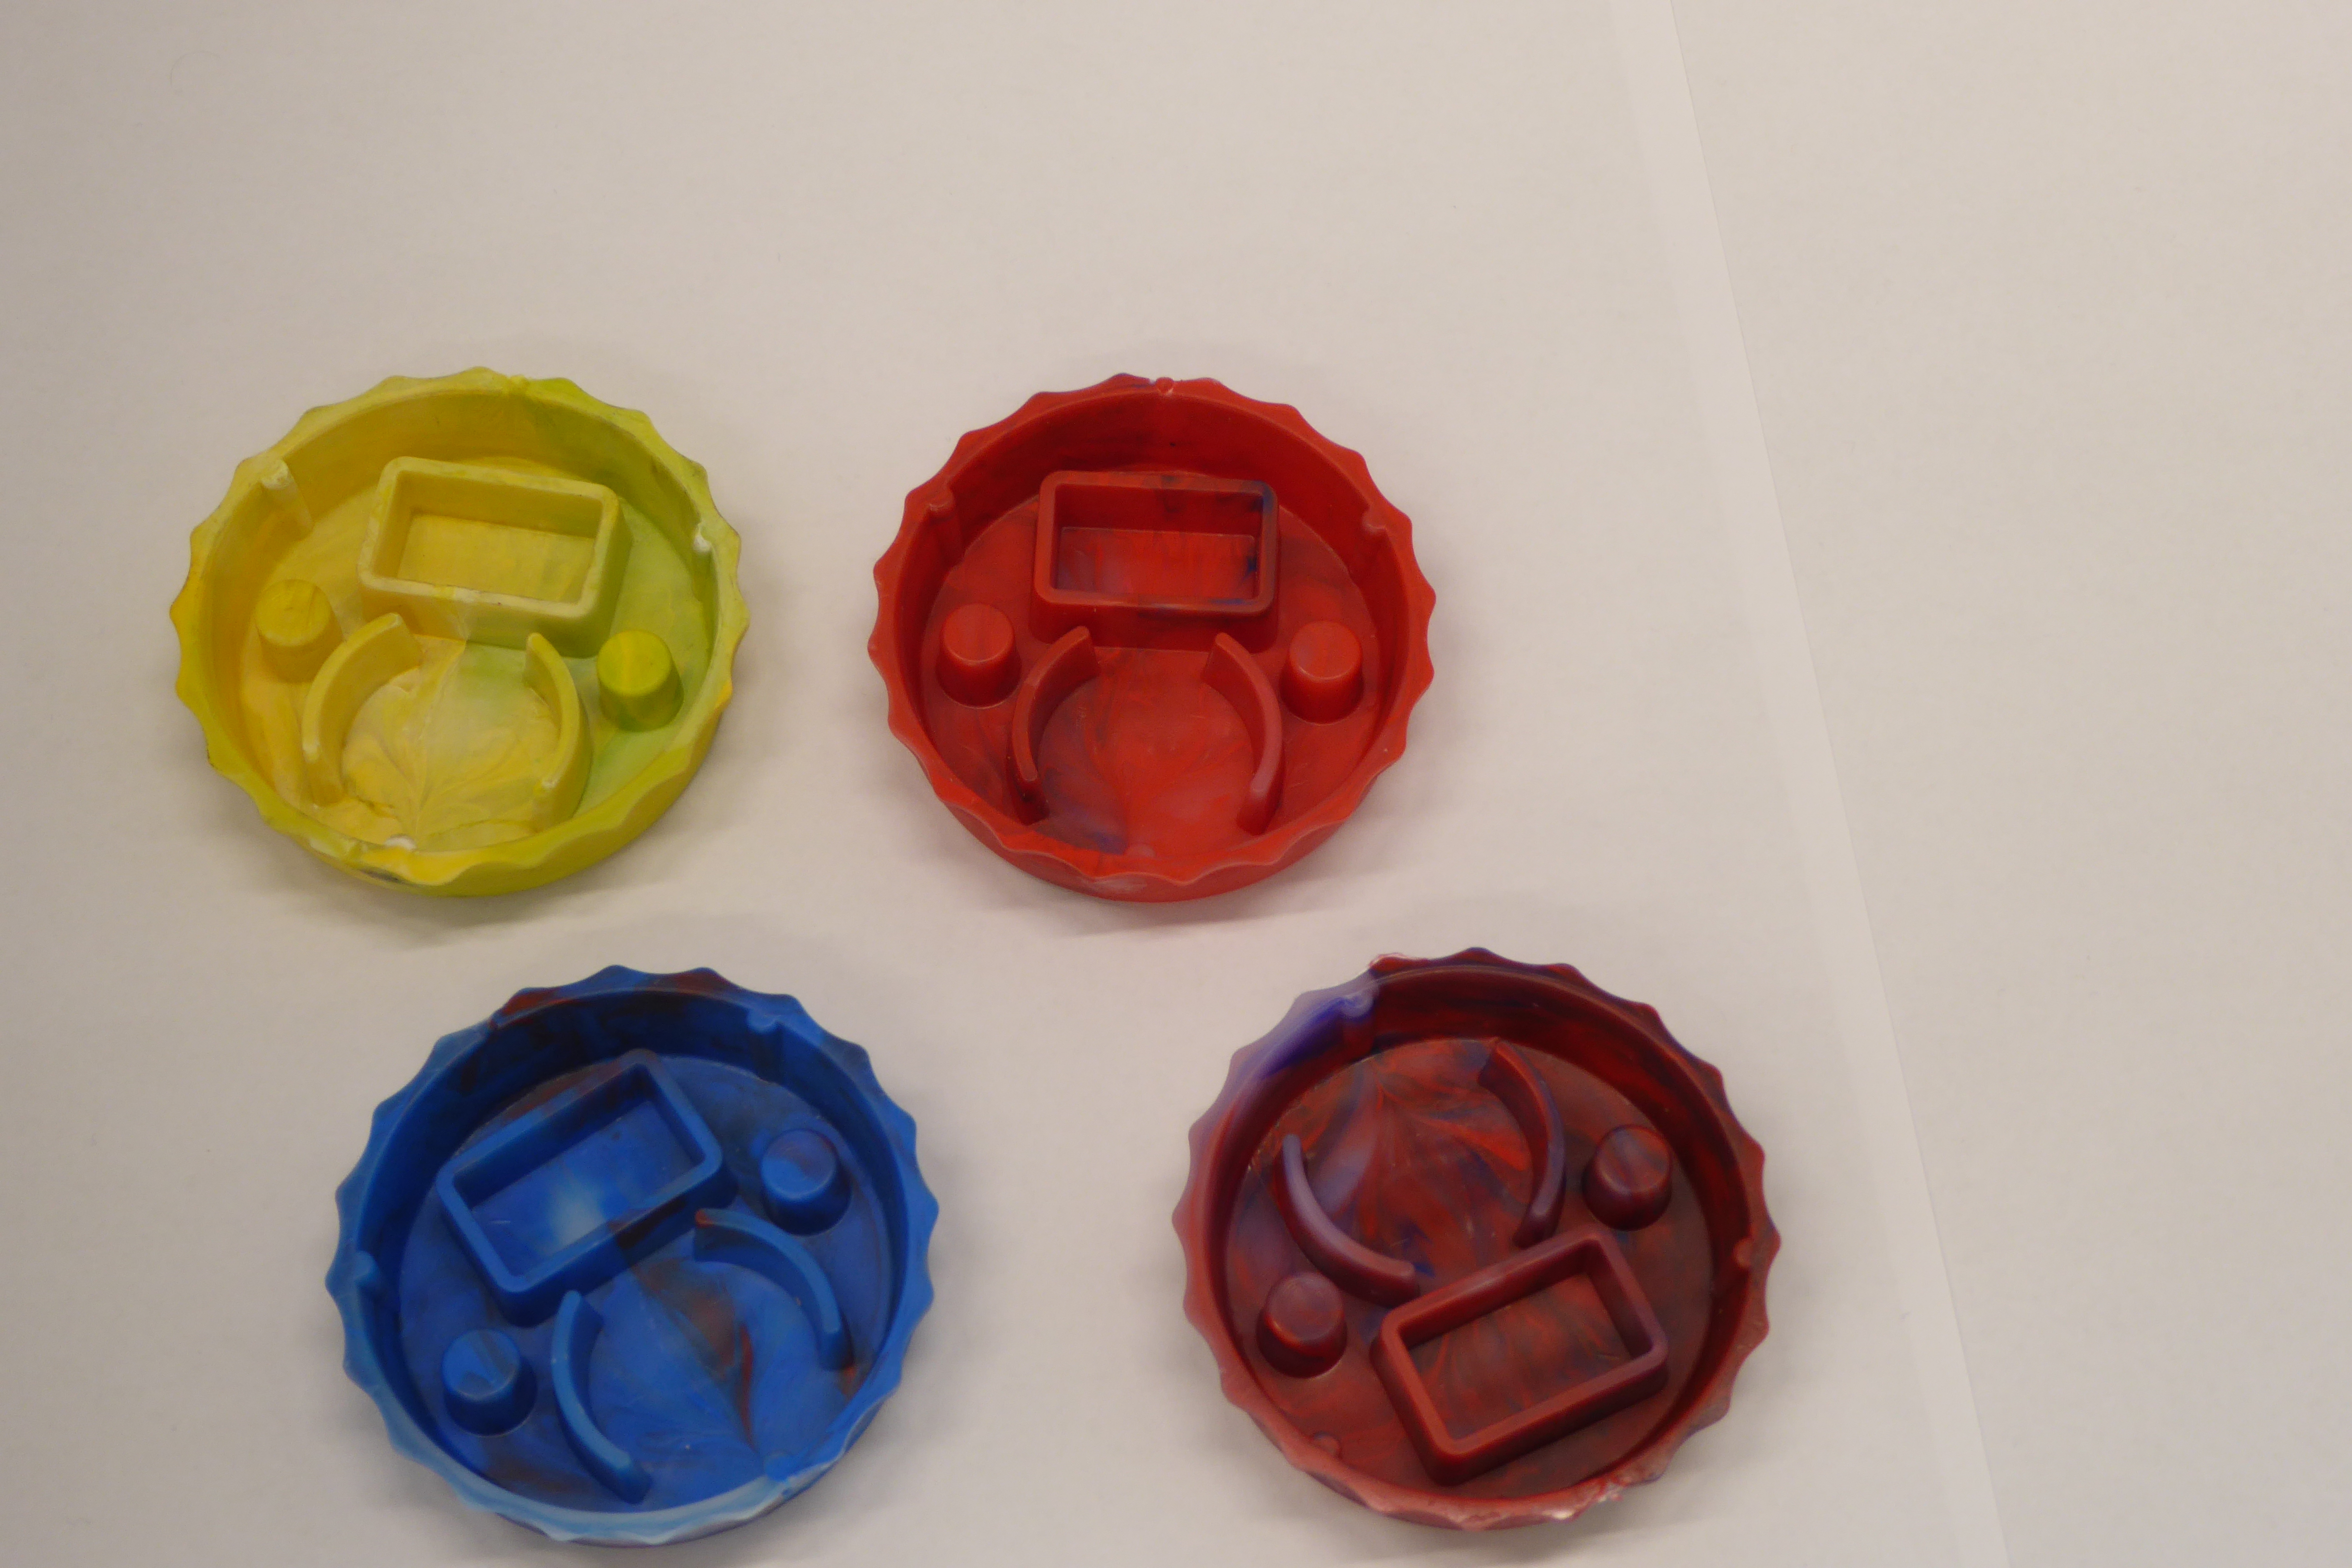
Label: Bottle Opener - Cover